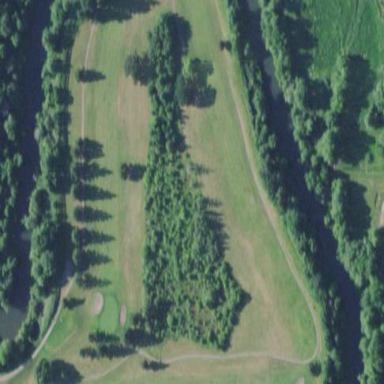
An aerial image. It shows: Area designated as forest with golf out-of-bounds.